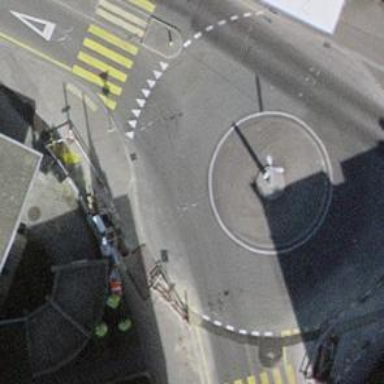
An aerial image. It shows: Asphalt road in residential area leading to roundabout.